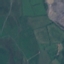
Label: Pasture